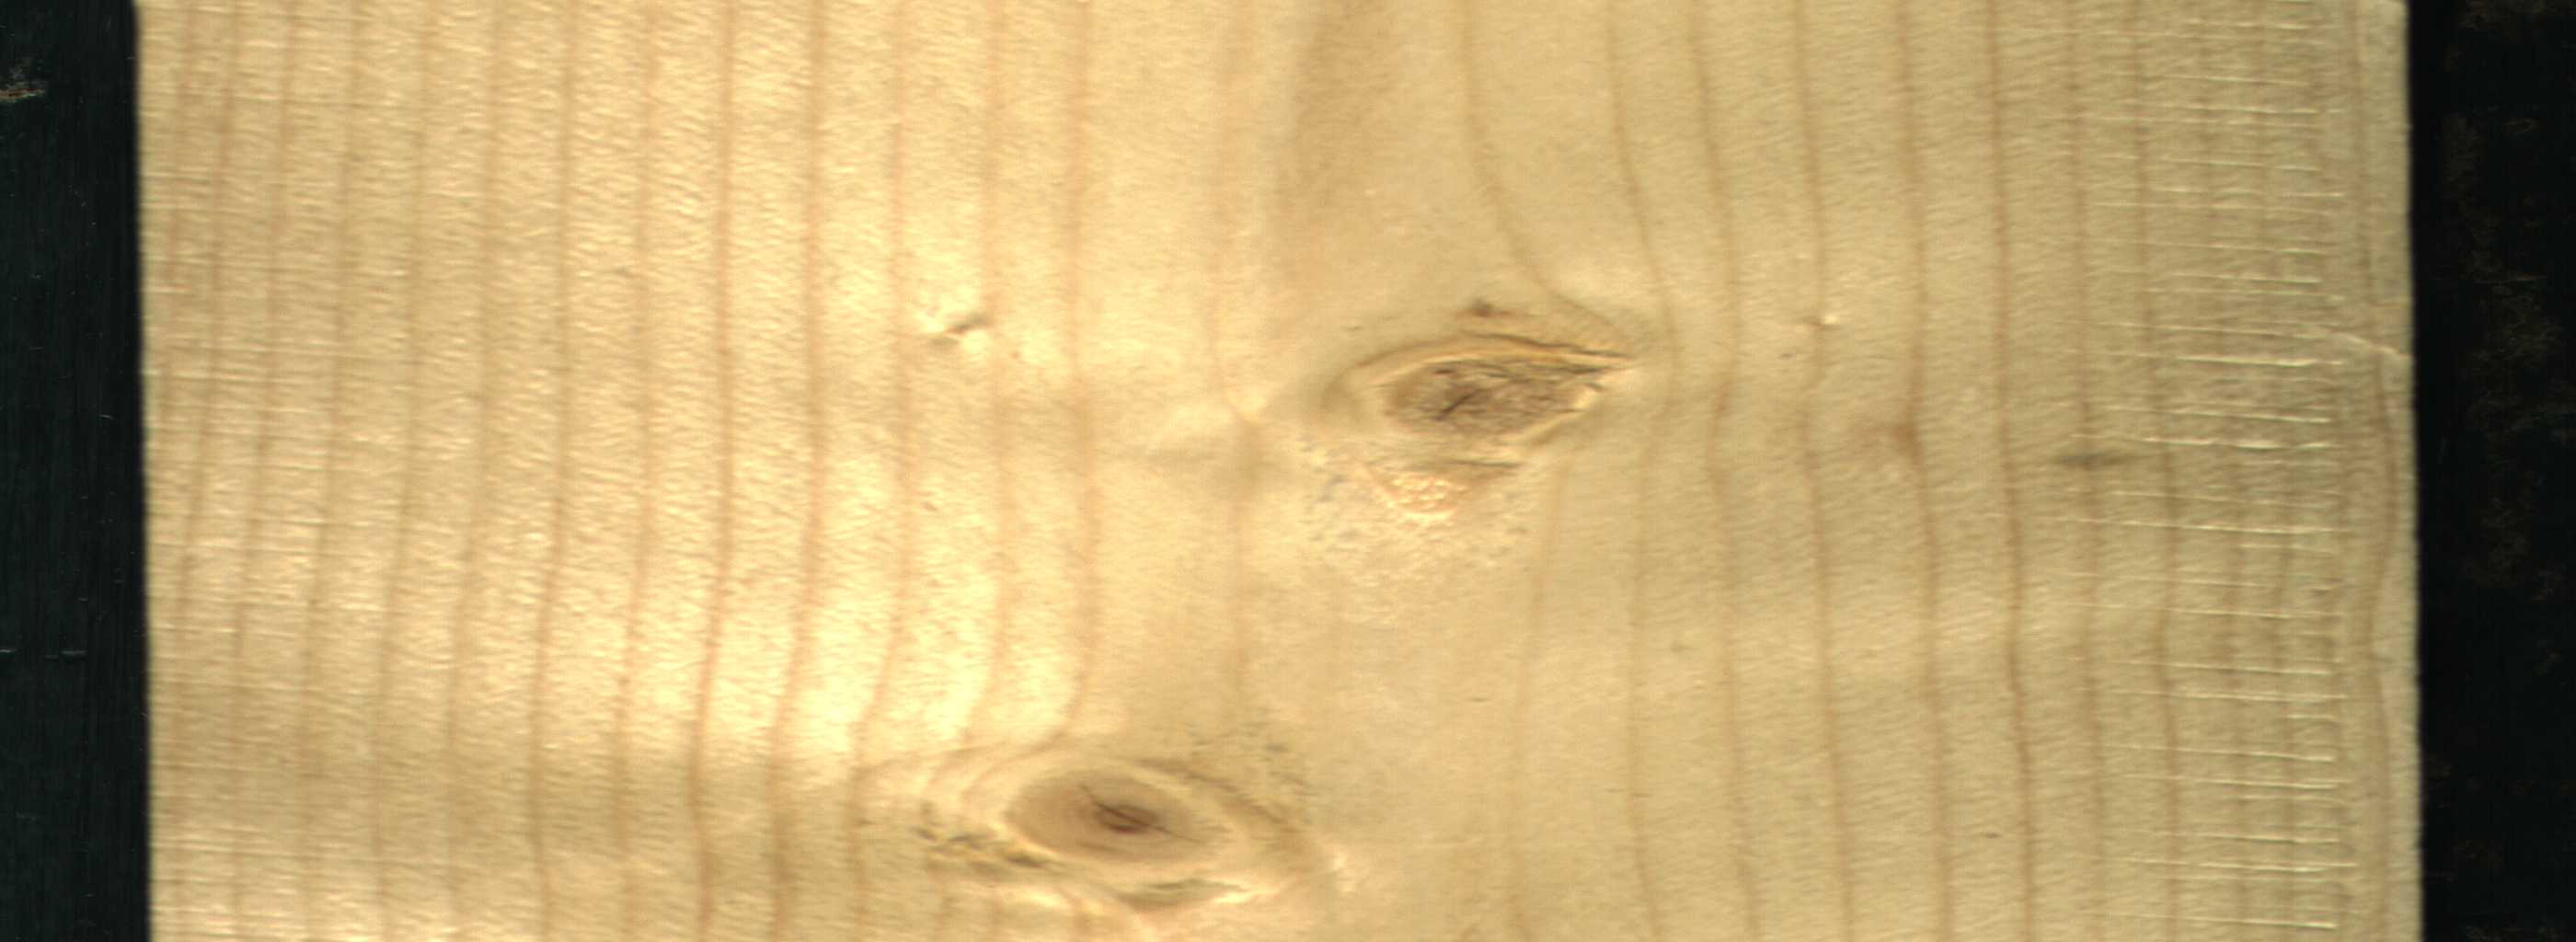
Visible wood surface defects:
Live_Knot
Live_Knot